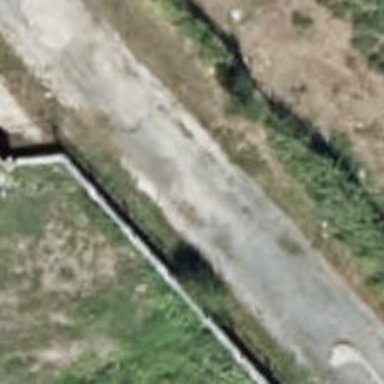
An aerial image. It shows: Track road.